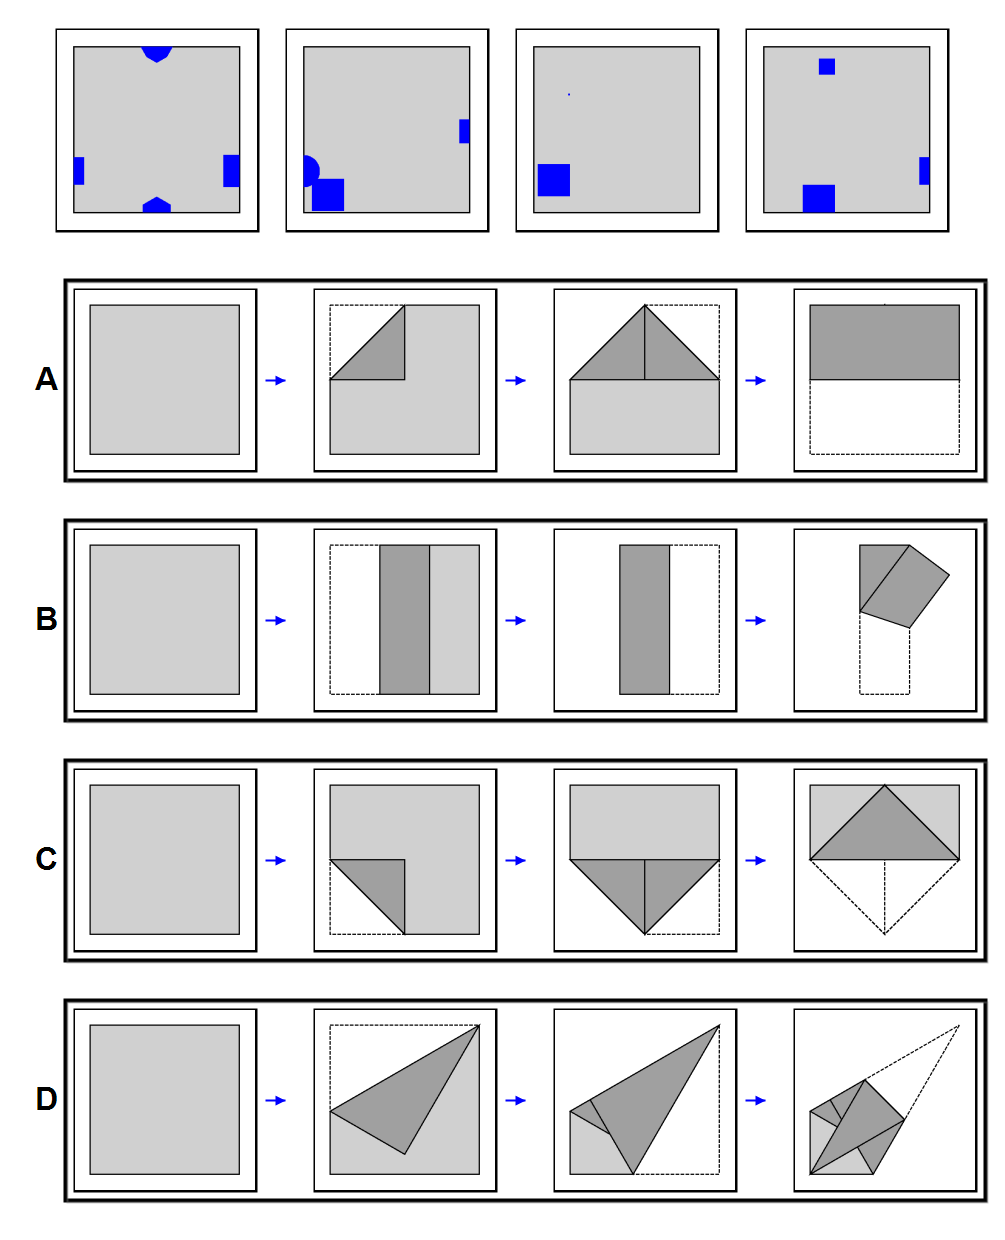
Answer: A